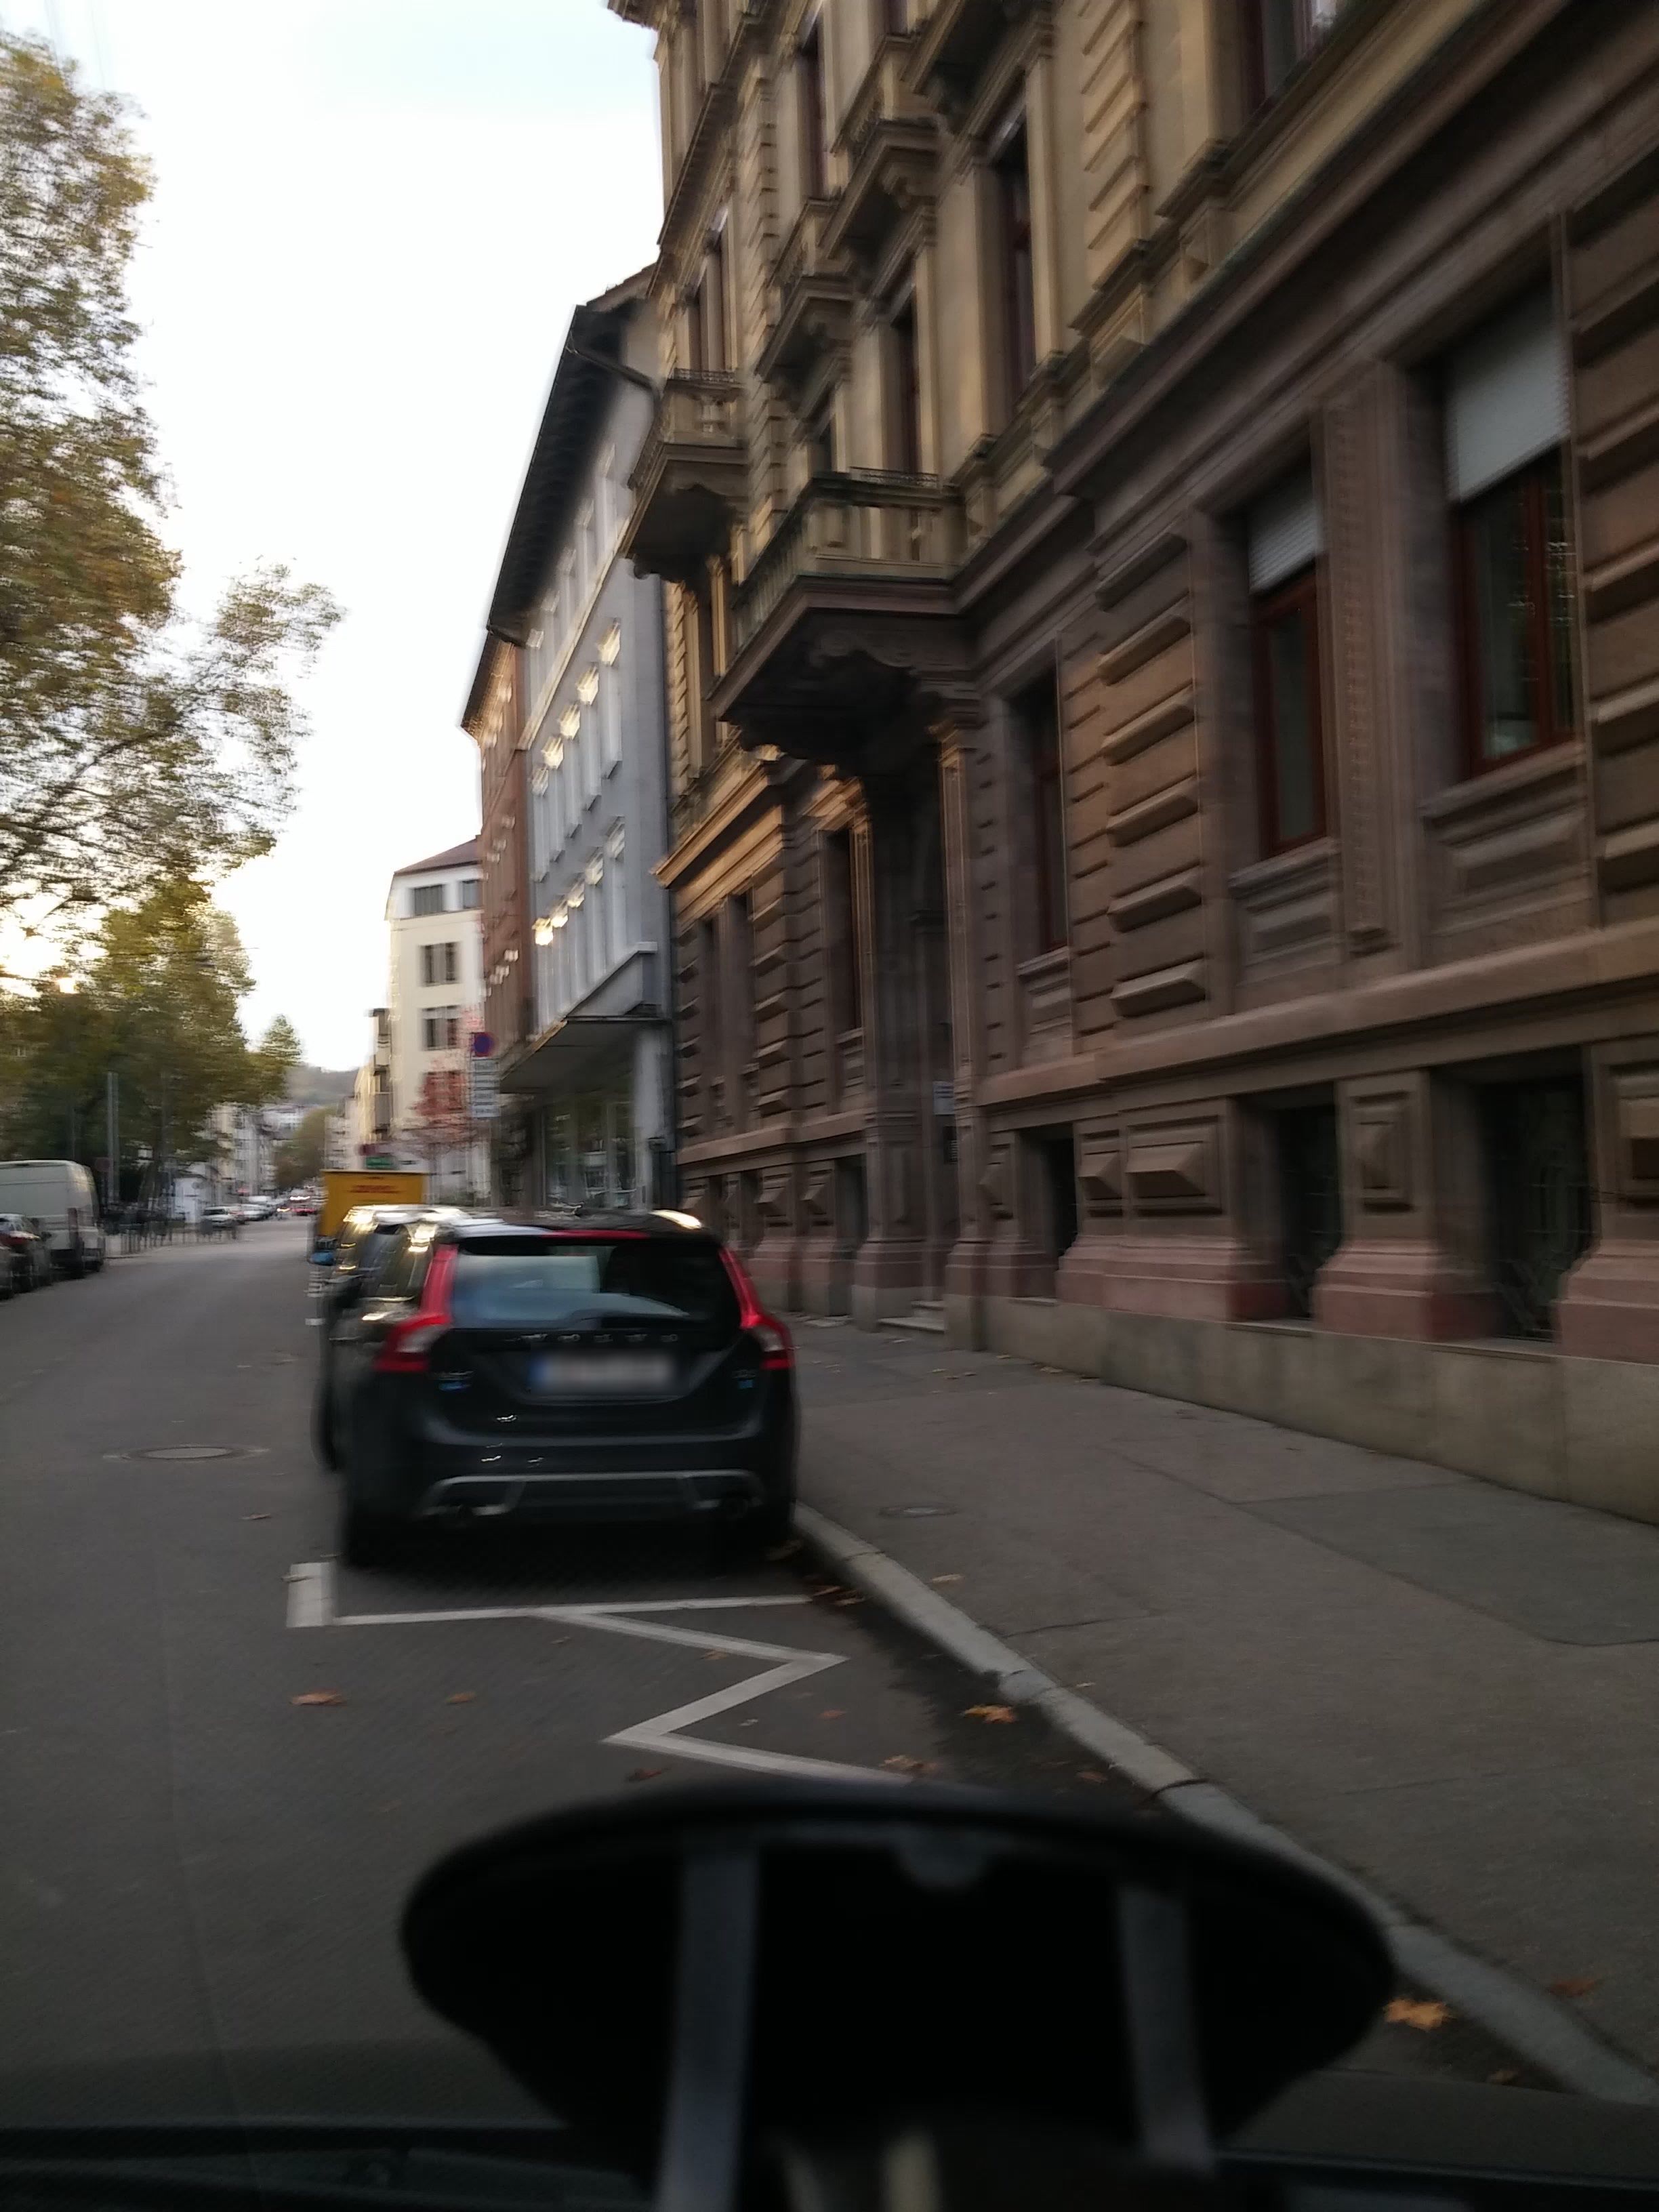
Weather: cloudy
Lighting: day
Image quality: good
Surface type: driving surface
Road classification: steps, path, service
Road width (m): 8.5
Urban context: urban centre
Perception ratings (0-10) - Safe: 3.37, Lively: 9.86, Beautiful: 7.15, Boring: 0.46, Depressing: 2.71, Wealthy: 6.06